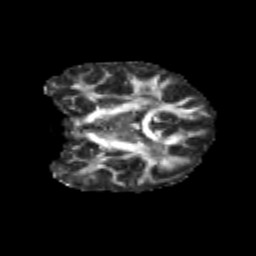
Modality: FA
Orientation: coronal
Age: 14
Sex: female
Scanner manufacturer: siemens
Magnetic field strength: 3 T
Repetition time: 3.8 s
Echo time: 0.07 s